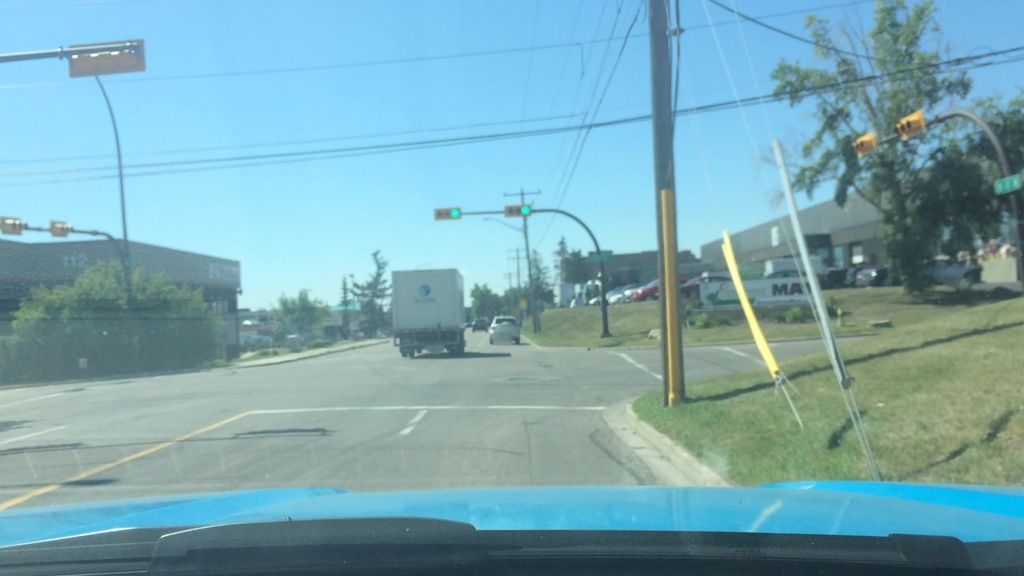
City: calgary